Interaction volume radius: 10 \u00c5
Interaction volume height: 20 \u00c5
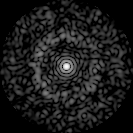
Disorder parameter: 0.8347